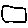
Label: square